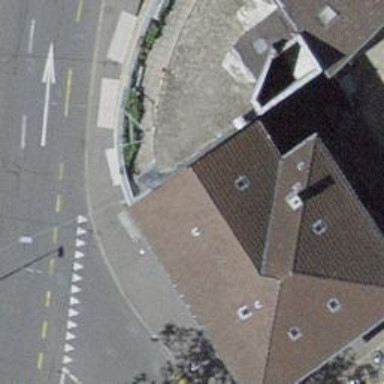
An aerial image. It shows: Commercial building.